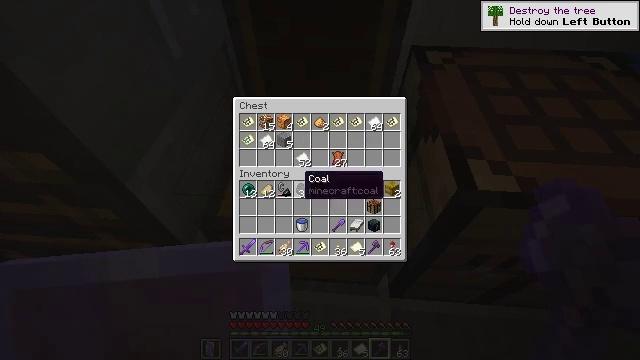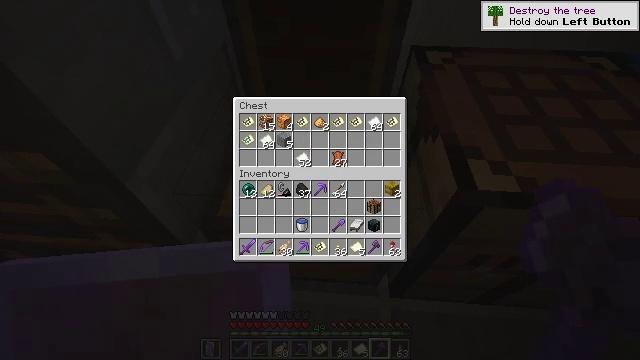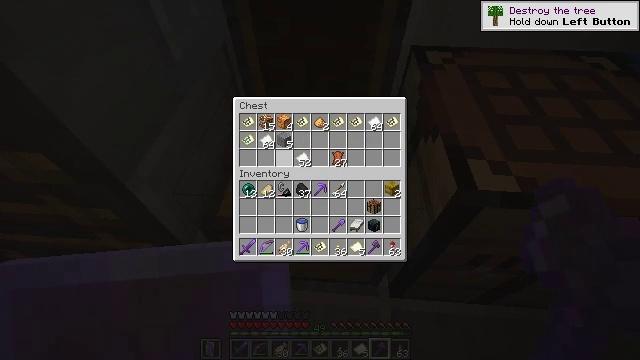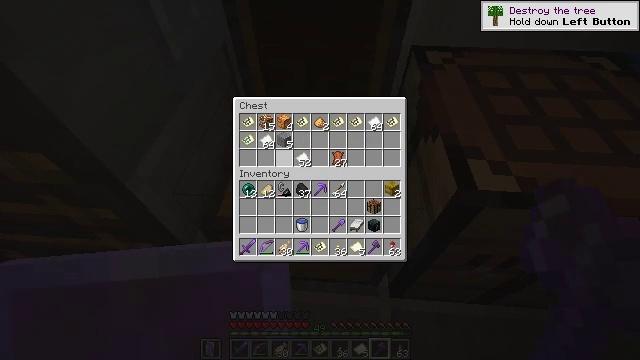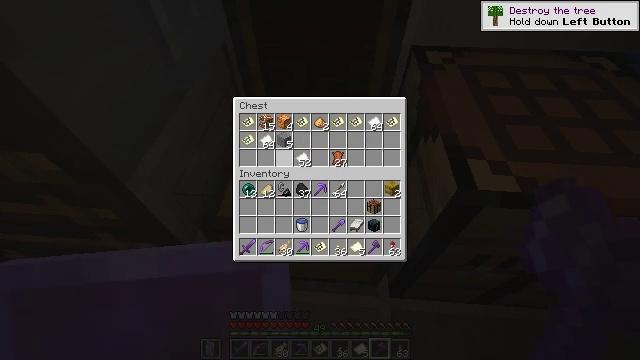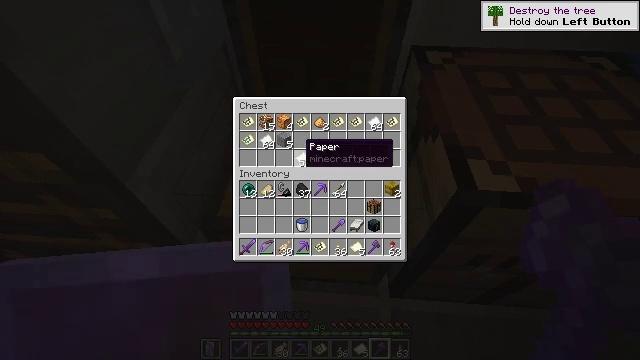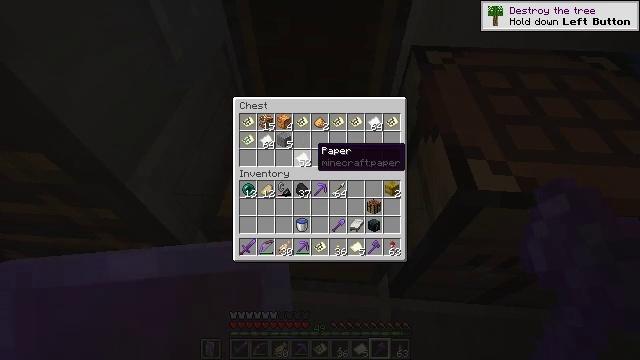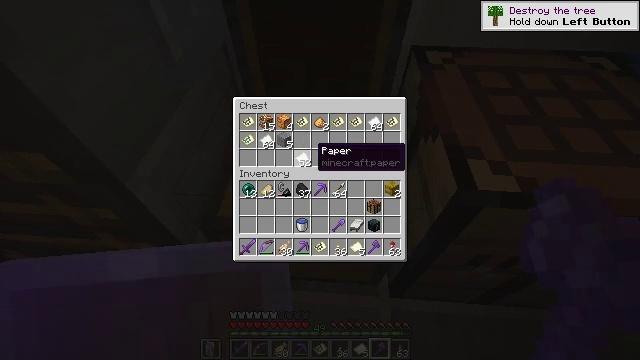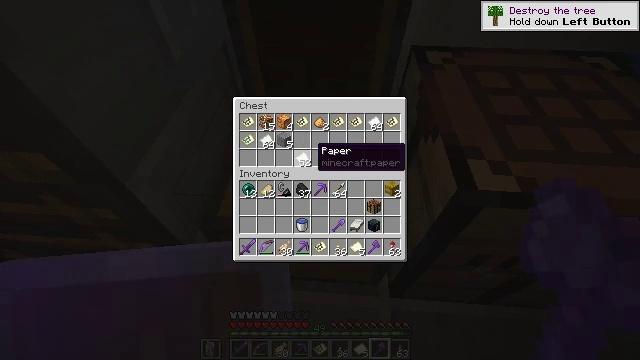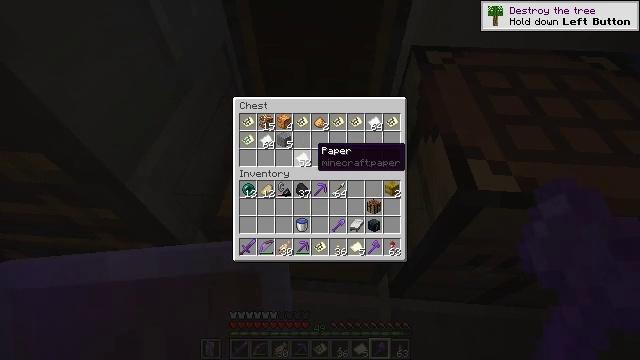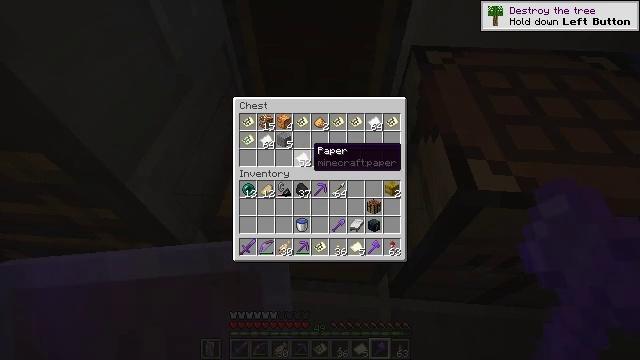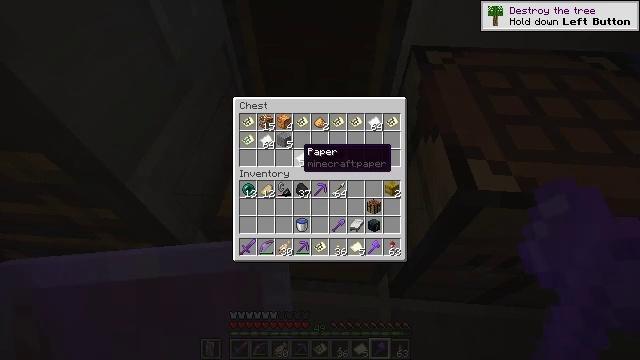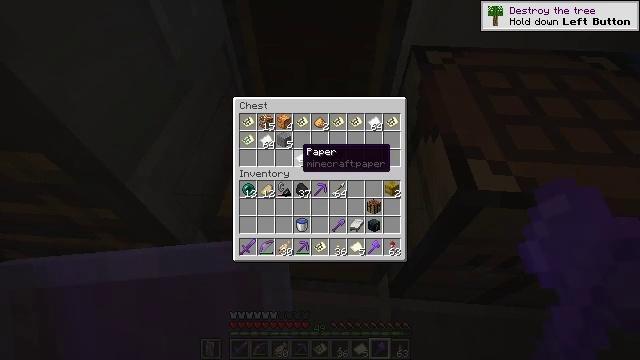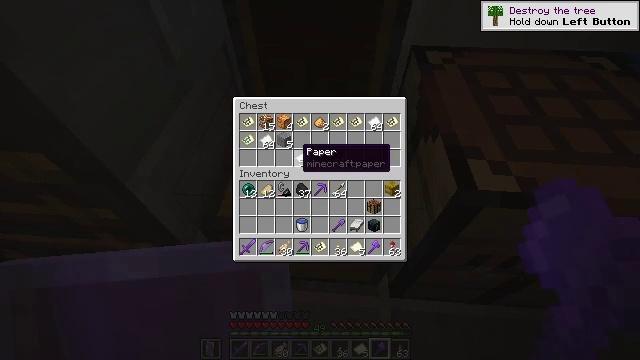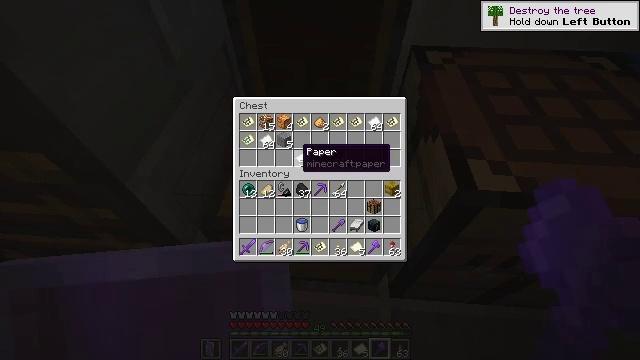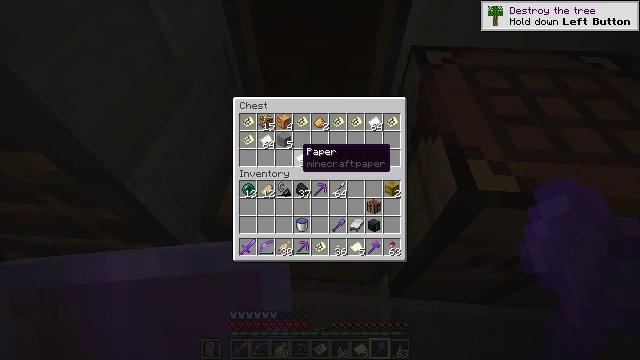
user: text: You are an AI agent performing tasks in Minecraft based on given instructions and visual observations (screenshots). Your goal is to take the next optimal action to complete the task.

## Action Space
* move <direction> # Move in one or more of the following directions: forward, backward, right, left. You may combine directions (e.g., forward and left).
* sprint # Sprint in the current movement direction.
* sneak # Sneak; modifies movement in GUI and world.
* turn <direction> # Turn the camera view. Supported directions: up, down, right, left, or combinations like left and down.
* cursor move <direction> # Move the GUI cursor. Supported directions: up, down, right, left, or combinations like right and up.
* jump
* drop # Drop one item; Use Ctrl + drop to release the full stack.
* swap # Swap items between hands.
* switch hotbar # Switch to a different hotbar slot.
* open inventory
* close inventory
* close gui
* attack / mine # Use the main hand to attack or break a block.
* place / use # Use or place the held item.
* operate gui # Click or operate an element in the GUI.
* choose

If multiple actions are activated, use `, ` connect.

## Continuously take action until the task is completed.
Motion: motion action
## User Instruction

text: Gather the cartography table from its current location.
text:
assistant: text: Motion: turn left and up
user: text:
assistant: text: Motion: turn left and up
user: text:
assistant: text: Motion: no_op
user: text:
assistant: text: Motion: no_op
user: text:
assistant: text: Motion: turn right
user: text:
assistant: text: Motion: turn right
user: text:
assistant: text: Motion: no_op
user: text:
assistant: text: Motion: no_op
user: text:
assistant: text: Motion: no_op
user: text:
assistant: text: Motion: no_op
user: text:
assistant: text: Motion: turn left
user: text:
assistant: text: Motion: no_op
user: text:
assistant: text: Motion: no_op
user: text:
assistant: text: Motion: no_op
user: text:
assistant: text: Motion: no_op
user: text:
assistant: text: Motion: no_op
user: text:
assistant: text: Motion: no_op
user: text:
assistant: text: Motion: no_op
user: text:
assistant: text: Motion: no_op
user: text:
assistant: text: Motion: no_op
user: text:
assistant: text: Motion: no_op
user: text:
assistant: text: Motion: no_op
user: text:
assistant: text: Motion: no_op
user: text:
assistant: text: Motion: attack / mine
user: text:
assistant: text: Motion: attack / mine
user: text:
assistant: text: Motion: attack / mine
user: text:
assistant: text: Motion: no_op
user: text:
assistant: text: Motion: turn down
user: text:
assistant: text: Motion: turn down
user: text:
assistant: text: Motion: no_op